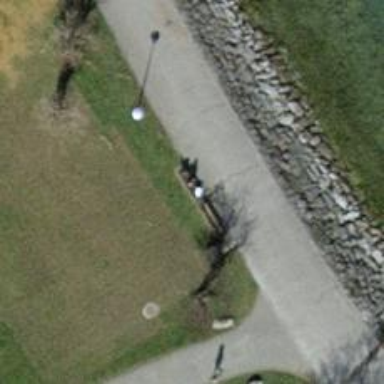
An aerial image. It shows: Brown bench in the vicinity.